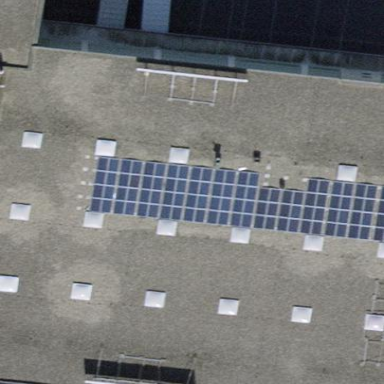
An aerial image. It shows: Solar power generator using photovoltaic panels.